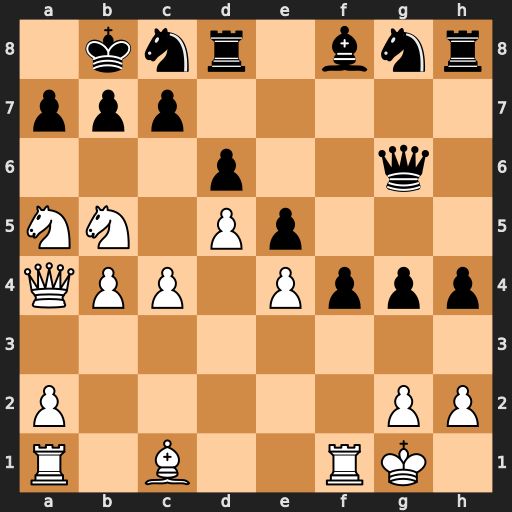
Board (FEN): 1knr1bnr/ppp5/3p2q1/NN1Pp3/QPP1Pppp/8/P5PP/R1B2RK1
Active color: w
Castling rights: -
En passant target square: -
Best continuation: Nc6+ bxc6 dxc6 Qxe4 Qa6 Qxc6 Qxc6